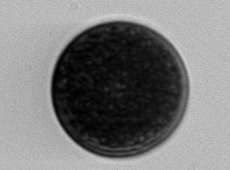
Label: Coscinodiscus